古希腊数学家阿波罗尼奥斯采用平面与圆锥面相交的方法来研究圆锥曲线。如图1，设圆锥轴截面的顶角为 $2\alpha$，用一个平面 $\Gamma$ 去截圆锥面，随着截面的轴和 $\Gamma$ 所成角 $\beta$ 的变化，截得的曲线的形状也不同。据研究，曲线的离心率为 $e = \frac{\cos\beta}{\cos\alpha}$。比如，当 $\alpha = \beta$ 时，此时截得的曲线是抛物线，如图2。在底面半径为1，高为 $2\sqrt{2}$ 的圆锥 $SO$ 中，$AB$、$CD$ 是底面圆 $O$ 上互相垂直的直径，$E$ 是母线 $SC$ 上一点，$SE = 2EC$，平面 $ABE$ 截圆锥面所得的曲线的离心率为 ( ).}

\begin{enumerate}
    \item[A.] $\frac{1}{3}$
    \item[B.] $\frac{\sqrt{3}}{3}$
    \item[C.] $\frac{\sqrt{3}}{2}$
    \item[D.] $\frac{2\sqrt{3}}{3}$
\end{enumerate}
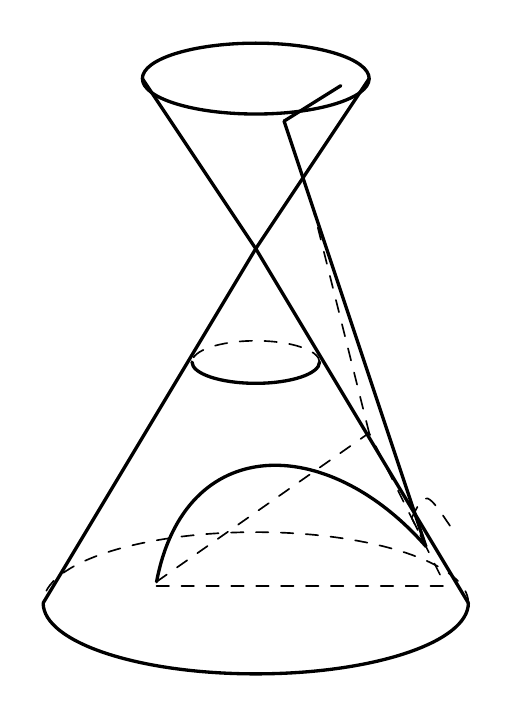
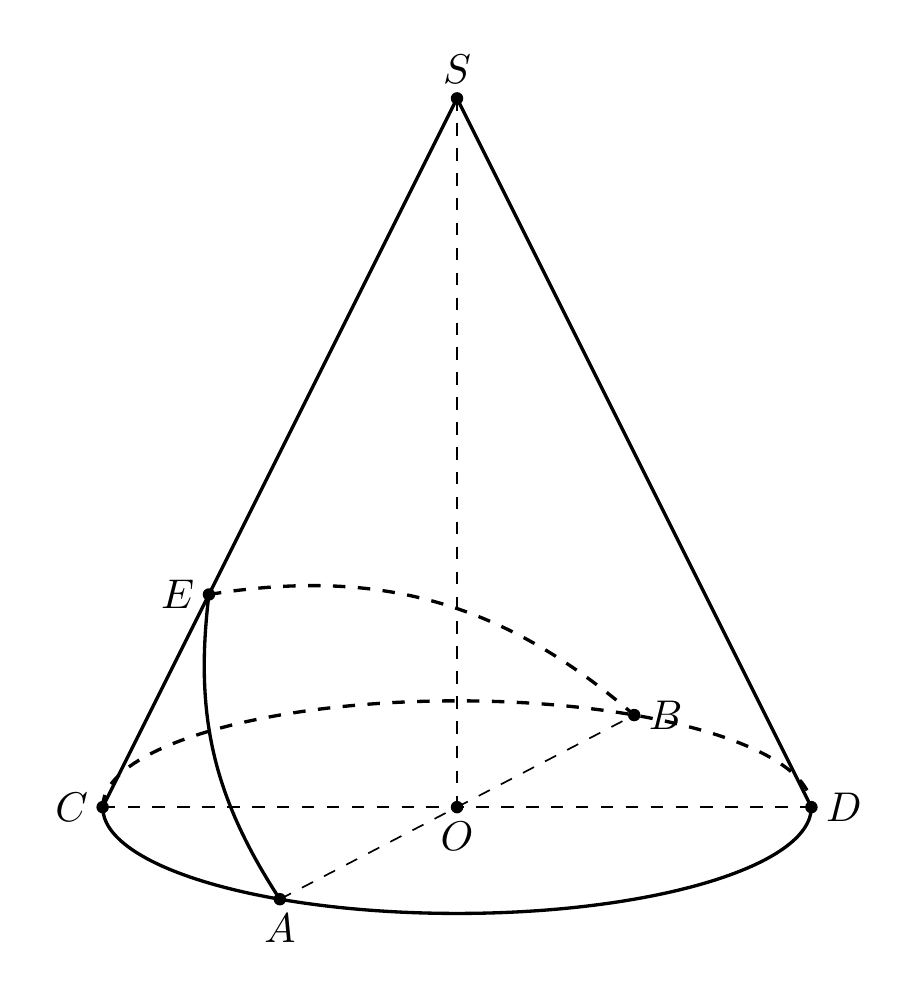
【解答】
\textbf{【答案】C}

\textbf{【解析】}
$e = \frac{\cos\beta}{\cos\alpha} = \frac{\sin\angle EOC}{\sin\angle SCO}$，利用勾股定理求出 $SC$，由 $\overrightarrow{OE} = \frac{2}{3}\overrightarrow{OC} + \frac{1}{3}\overrightarrow{OS}$ 求出 $OE$，再由正弦定理即可求得答案。

\textbf{【详解】}
由题意的轴 $\angle OSC = \alpha$，$\angle EOS = \beta$，
因为 $\angle SCO = 90^\circ - \alpha$，$\angle EOC = 90^\circ - \beta$，
所以 $e = \frac{\cos\beta}{\cos\alpha} = \frac{\sin\angle EOC}{\sin\angle SCO}$，

在 $\triangle SOC$ 中，$SE = 2EC$，$SO = 2\sqrt{2}$，$CO = 1$，且 $SO \perp OC$，
所以 $SC = \sqrt{SO^2 + OC^2} = 3$，$EC = 1$，

$\overrightarrow{OE} = \overrightarrow{OS} + \overrightarrow{SE} = \overrightarrow{OS} + \frac{2}{3}\overrightarrow{SC} = \overrightarrow{OS} + \frac{2}{3}(\overrightarrow{OC} - \overrightarrow{OS}) = \frac{2}{3}\overrightarrow{OC} + \frac{1}{3}\overrightarrow{OS}$，

则 $|\overrightarrow{OE}|^2 = \left(\frac{2}{3}\overrightarrow{OC} + \frac{1}{3}\overrightarrow{OS}\right)^2 = \frac{4}{9}OC^2 + \frac{4}{9}\overrightarrow{OC} \cdot \overrightarrow{OS} + \frac{1}{9}OS^2 = \frac{4}{3}$，

所以 $OE = \frac{2\sqrt{3}}{3}$，

由正弦定理，可得 $\frac{EC}{\sin\angle EOC} = \frac{EO}{\sin\angle SCO}$，

则 $\sin\frac{\angle EOC}{\sin\angle SCO} = \frac{EC}{EO} = \frac{\sqrt{3}}{2}$，

所以 $e = \frac{\sin\angle EOC}{\sin\angle SCO} = \frac{\sqrt{3}}{2}$。

故选：C。